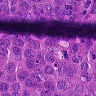
Metastatic tissue present: yes